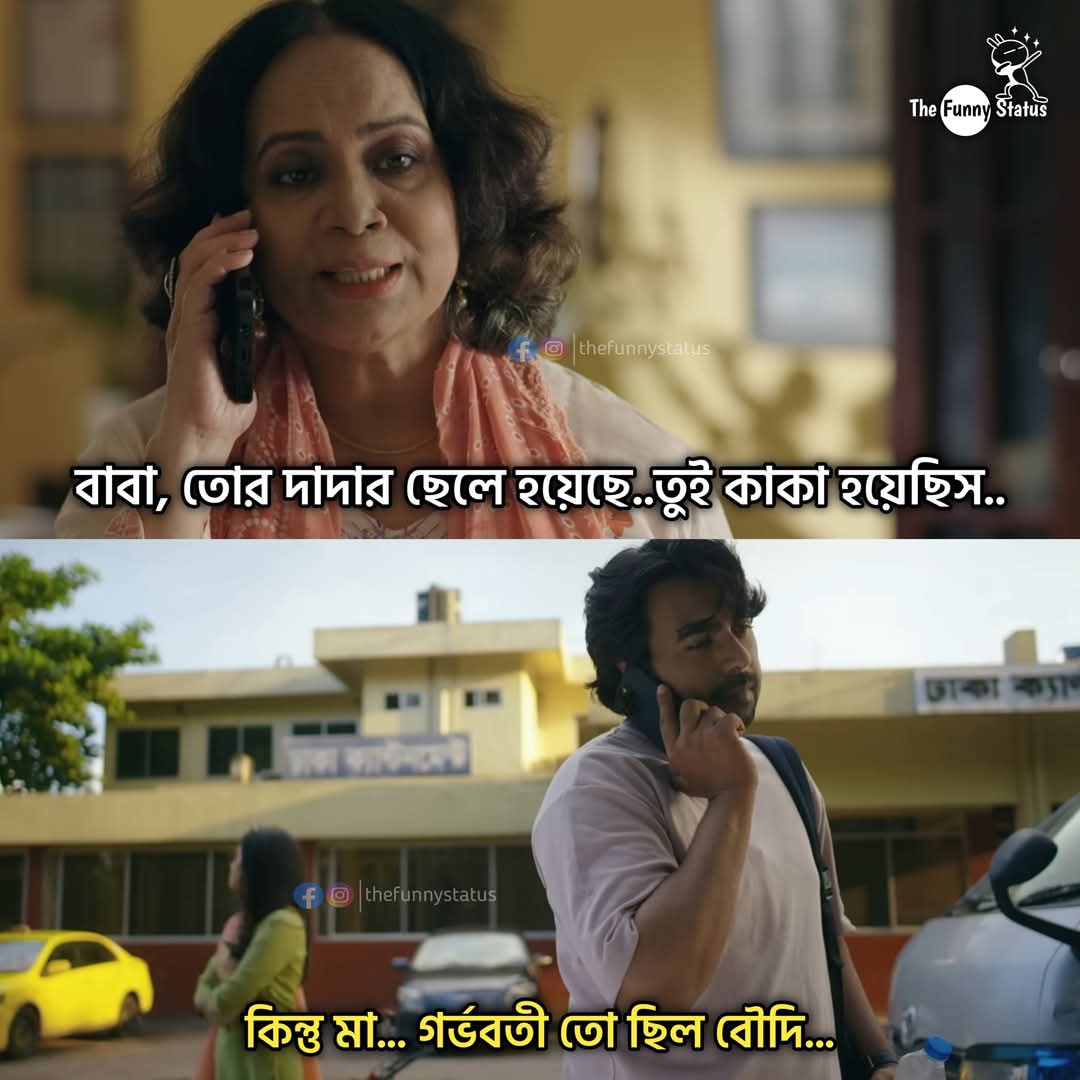
Text: বাবা, তোর দাদার ছেলে হয়েছে..তুই কাকা হয়েছিস..
কিন্তু মা... গর্ভবতী তো ছিল বৌদি...
Label: Non Hate